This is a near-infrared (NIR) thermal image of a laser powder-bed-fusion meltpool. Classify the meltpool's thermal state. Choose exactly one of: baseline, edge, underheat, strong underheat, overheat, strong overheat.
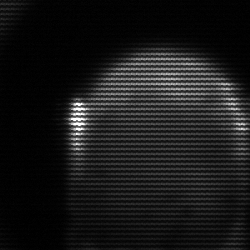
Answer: edge